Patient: sex M, age 46
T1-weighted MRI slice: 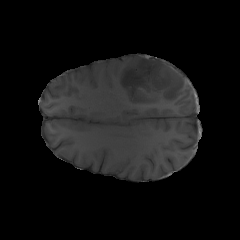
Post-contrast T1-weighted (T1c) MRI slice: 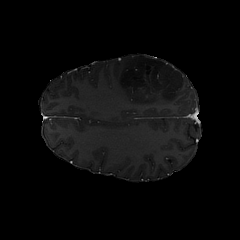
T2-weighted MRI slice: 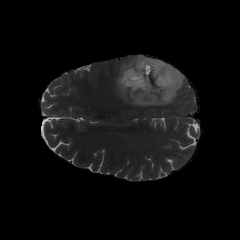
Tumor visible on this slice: yes
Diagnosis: Astrocytoma, IDH-mutant
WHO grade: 3